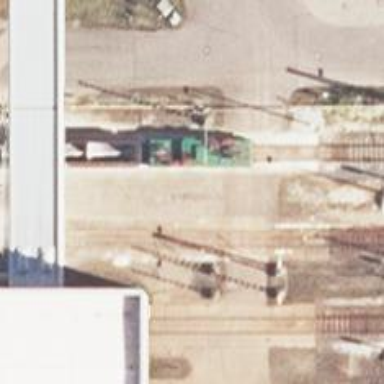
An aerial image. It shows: Level crossing along the railway.